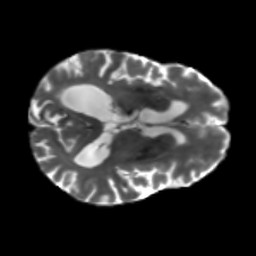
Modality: T2w
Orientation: axial
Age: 75
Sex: male
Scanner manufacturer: siemens
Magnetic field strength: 3 T
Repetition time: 5.25 s
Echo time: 0.08 s